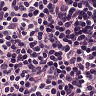
Metastatic tissue present: no